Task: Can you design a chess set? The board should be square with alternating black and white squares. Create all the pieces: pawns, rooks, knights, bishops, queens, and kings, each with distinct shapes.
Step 1391:
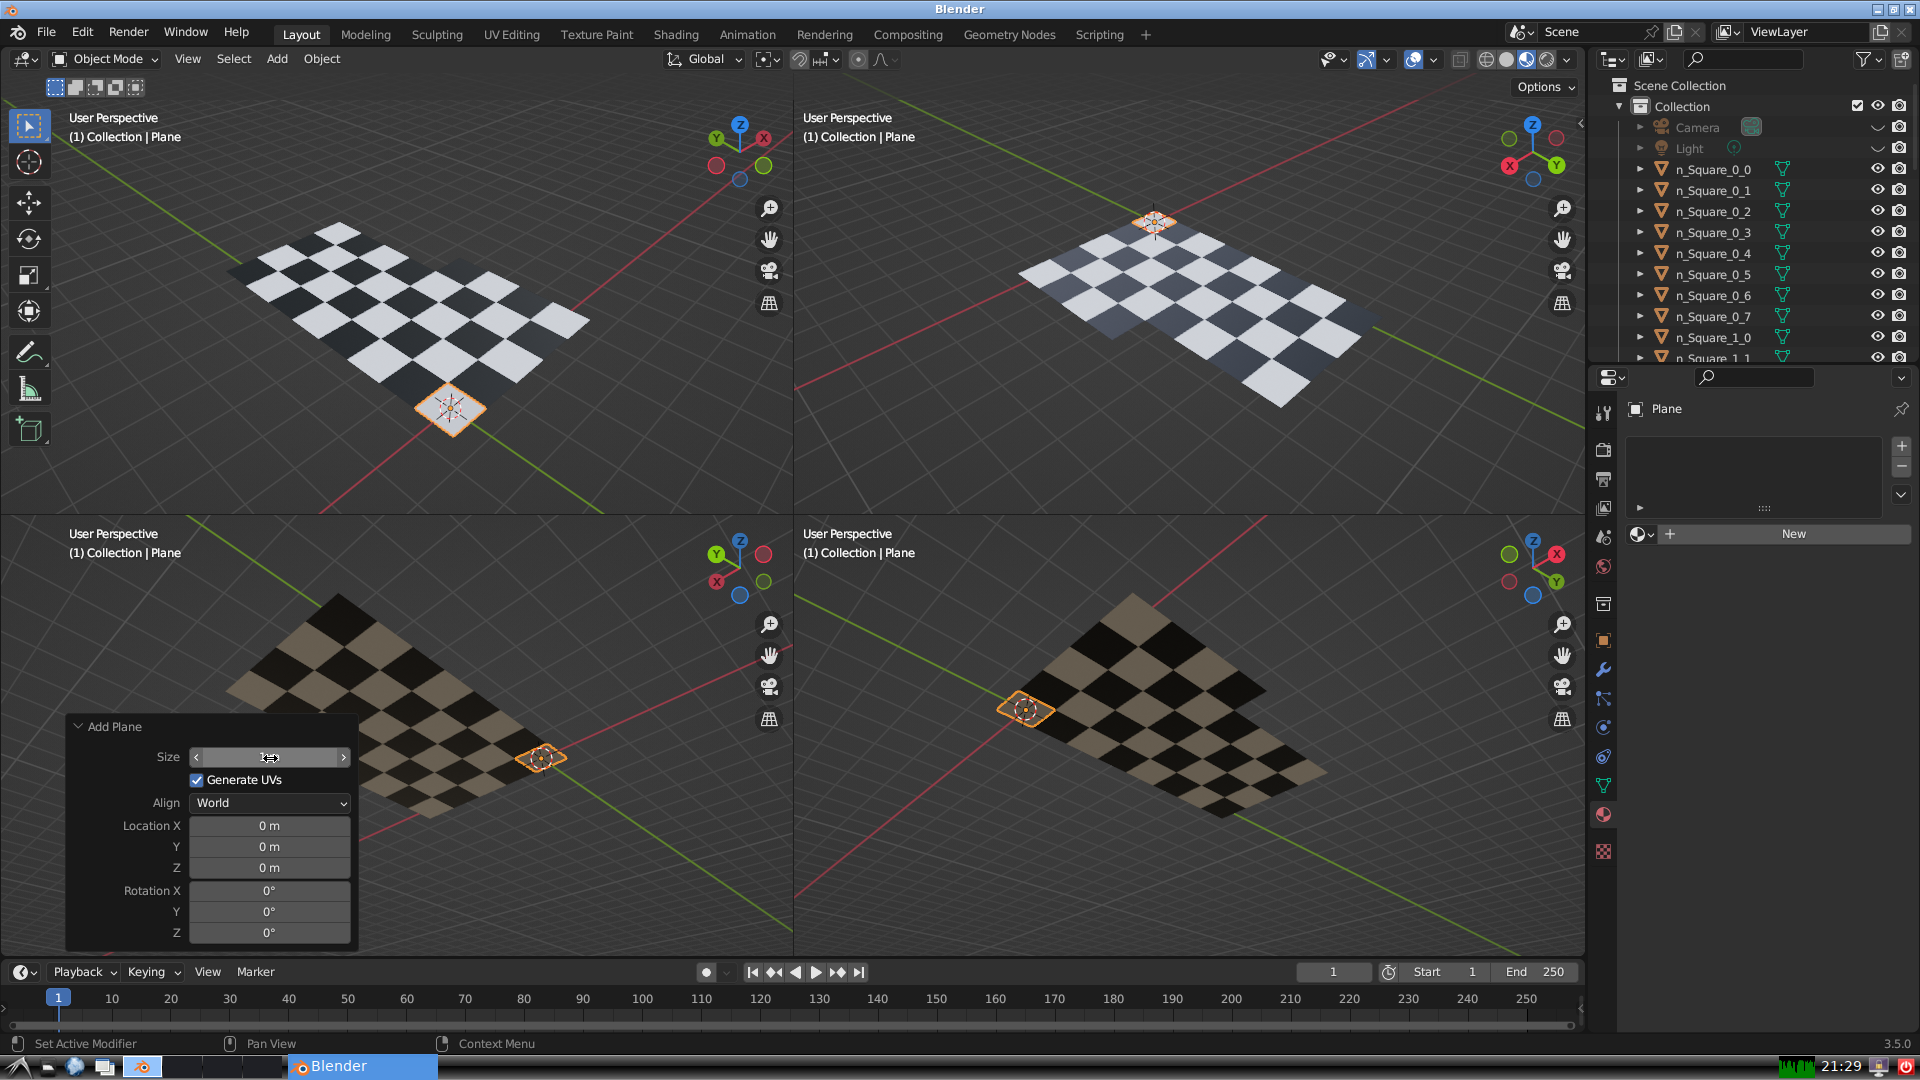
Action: click: no